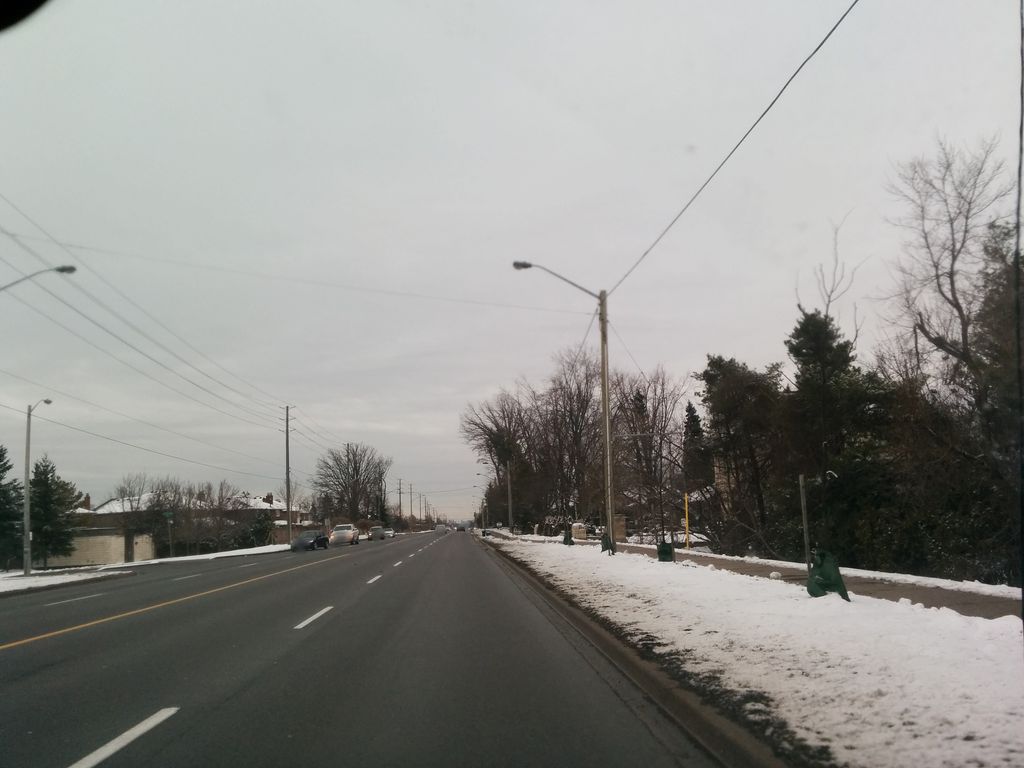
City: toronto